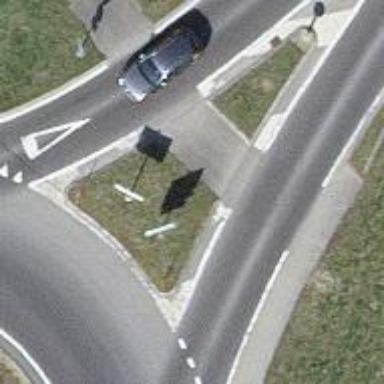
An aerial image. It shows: Uncontrolled road crossing with pedestrian island.